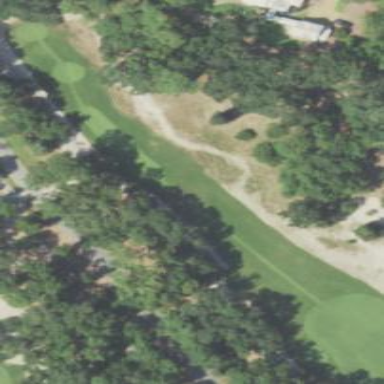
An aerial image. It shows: Area with grass used as rough in golf course.